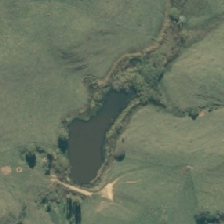
Land cover: lake_pond